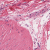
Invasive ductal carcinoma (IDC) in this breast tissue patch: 0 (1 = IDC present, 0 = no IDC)